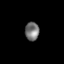
Tissue: lung
Cell type: Epithelial cells
Senescence score: 0.1972
Nuclear area (px): 255
Mean DAPI intensity: 116.725